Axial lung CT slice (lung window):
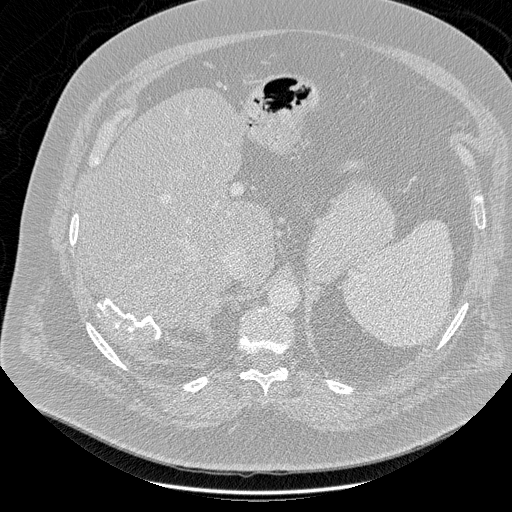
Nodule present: no